Question: I'm trying to use the new TabLayout in the android design library to create app bar with icons only.
like this:

how can I do it using the new TabLayout Android Design Library.
is there a simple solution for this, or i have to use the setCustomView only. i'm trying to avoid using it. because i didn't get the tint color for the icon like this image above.
i try to write like this:
'''
tabLayout.addTab(tabLayout.newTab().setIcon(R.drawable.ic_dashboard))
'''
but the icon still stay in the same color when i select the tab
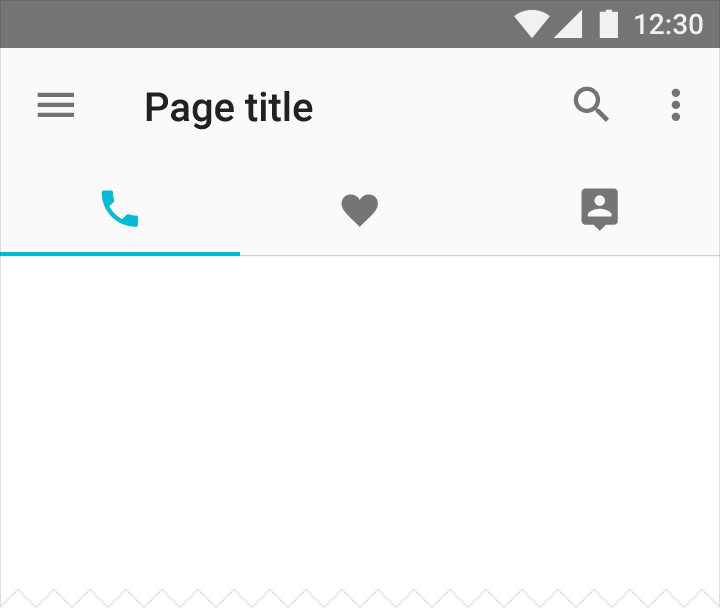
Answer: i solved it like this:
tint_tab.xml
'''
<com.hannesdorfmann.appkit.image.TintableImageView
xmlns:android="http://schemas.android.com/apk/res/android"
xmlns:app="http://schemas.android.com/apk/res-auto"
android:layout_width="wrap_content"
android:layout_height="wrap_content"
app:tint="@color/tab_color_selector"/>
'''
in you java code
'''
TintableImageView tab1 = (TintableImageView) LayoutInflater.from(this).inflate(R.layout.tint_tab, null);
tab1.setImageResource(R.drawable.ic_dummy);
mTabLayout.getTabAt(0).setCustomView(tab1)
'''
ref: <URL>